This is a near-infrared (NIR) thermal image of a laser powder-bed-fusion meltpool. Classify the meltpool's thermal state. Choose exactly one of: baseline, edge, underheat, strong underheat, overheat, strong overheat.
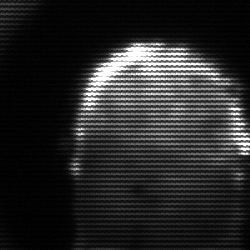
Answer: baseline